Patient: sex M, age 55
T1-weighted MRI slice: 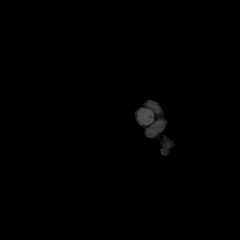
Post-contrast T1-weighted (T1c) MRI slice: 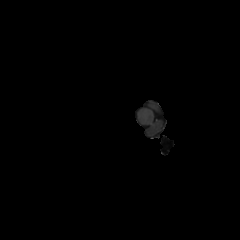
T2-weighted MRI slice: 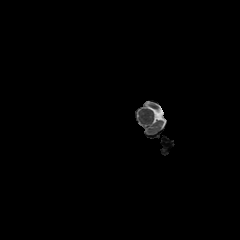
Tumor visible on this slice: no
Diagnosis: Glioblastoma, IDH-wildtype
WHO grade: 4